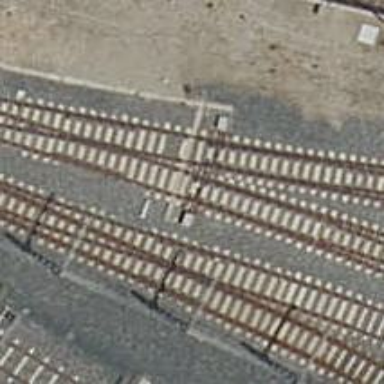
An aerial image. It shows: Railway switch.